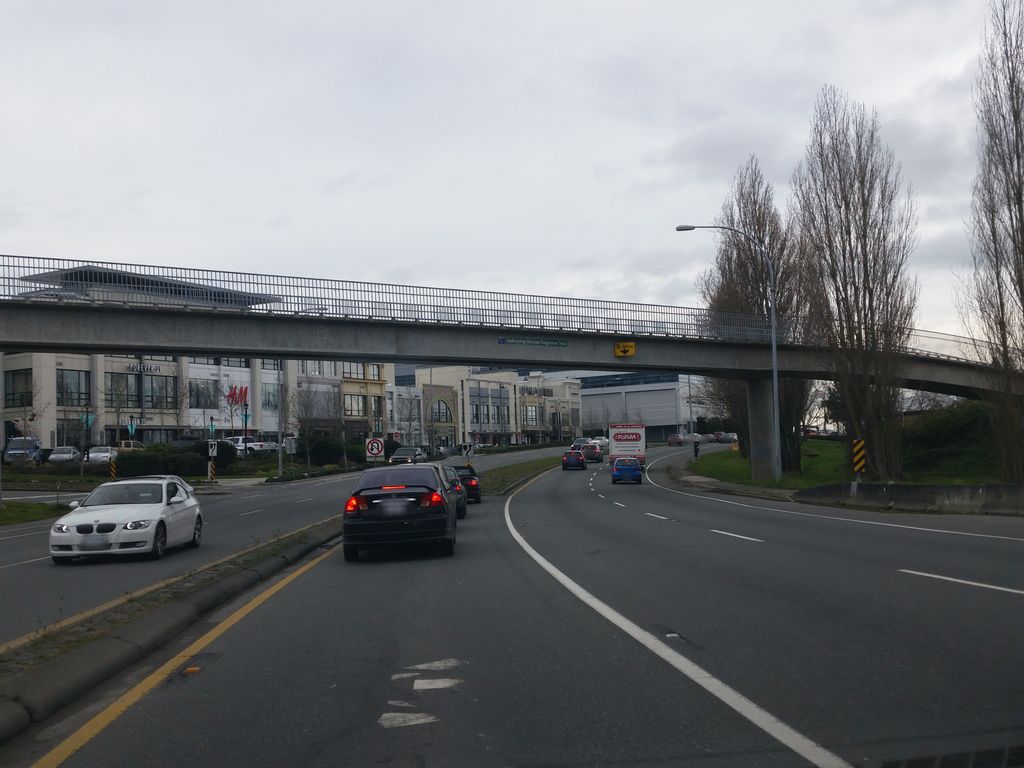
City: victoria